Field crop: maize
Growth stage: 2
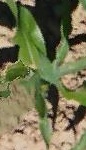
Species: maize